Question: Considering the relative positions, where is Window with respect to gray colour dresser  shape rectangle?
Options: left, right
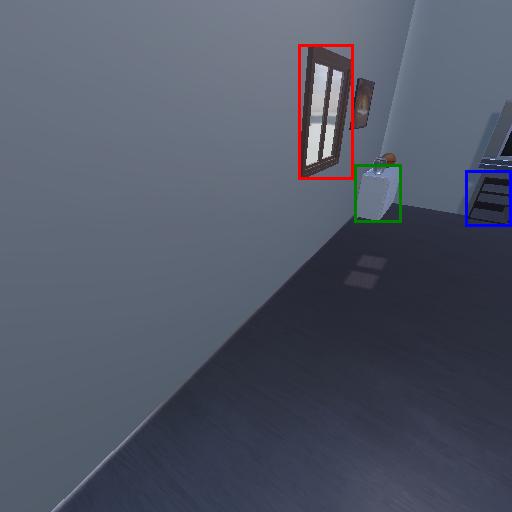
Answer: left